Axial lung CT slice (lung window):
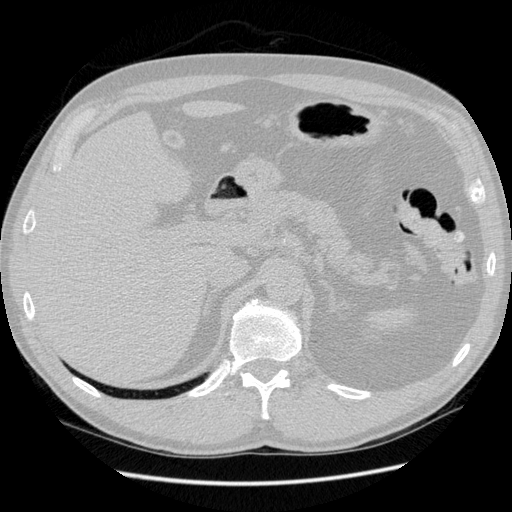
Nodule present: no